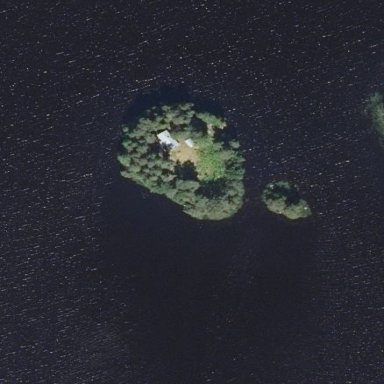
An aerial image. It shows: Islet surrounded by woodland.